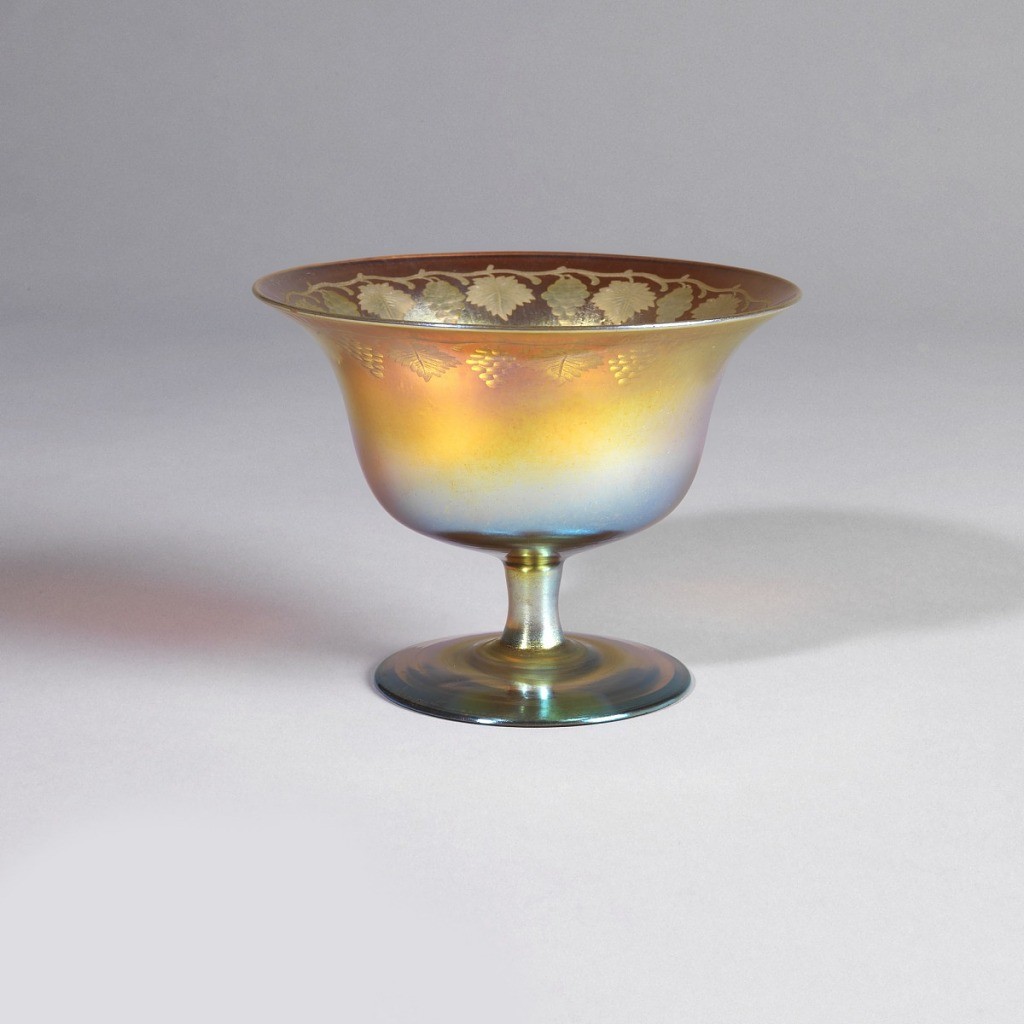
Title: Stemmed Sherbert Dish
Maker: Louis Comfort Tiffany, American, 1848–1933
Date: ca. 1905
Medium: Favrile glass
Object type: dish
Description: Spreading foot and short plain stem support bowl flaring to lip - iridescent - engraved band of symmetrical vintage mofits about inside upper margin.